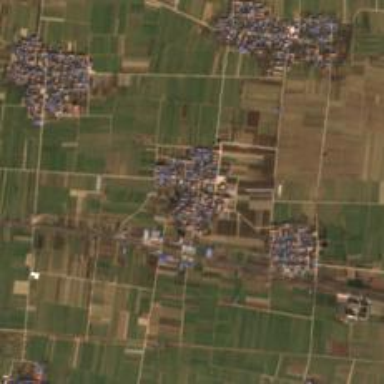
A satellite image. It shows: Village.